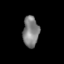
Tissue: skin
Cell type: Epithelial cells
Senescence score: 0.8708
Nuclear area (px): 481
Mean DAPI intensity: 129.227